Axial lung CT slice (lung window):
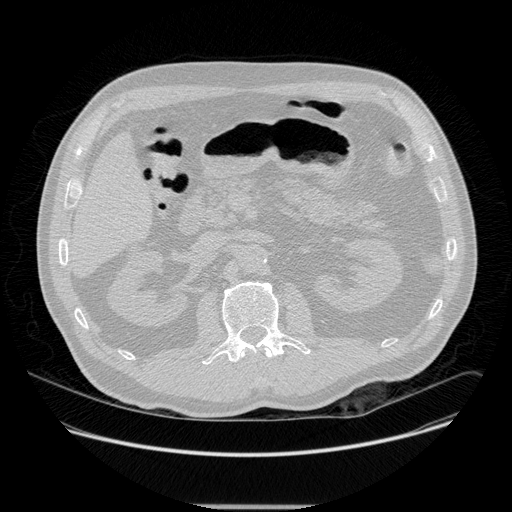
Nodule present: no